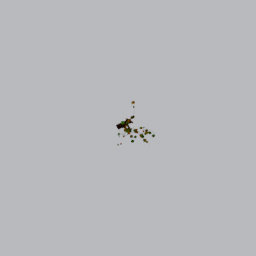
Label: nature